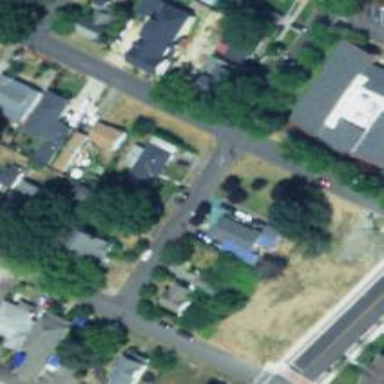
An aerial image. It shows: Residential road with sidewalk on the left.